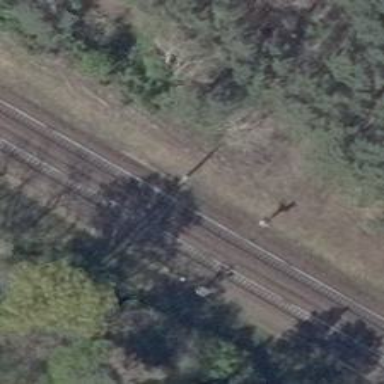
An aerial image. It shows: Railway track with contact line for electrification.